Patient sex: F
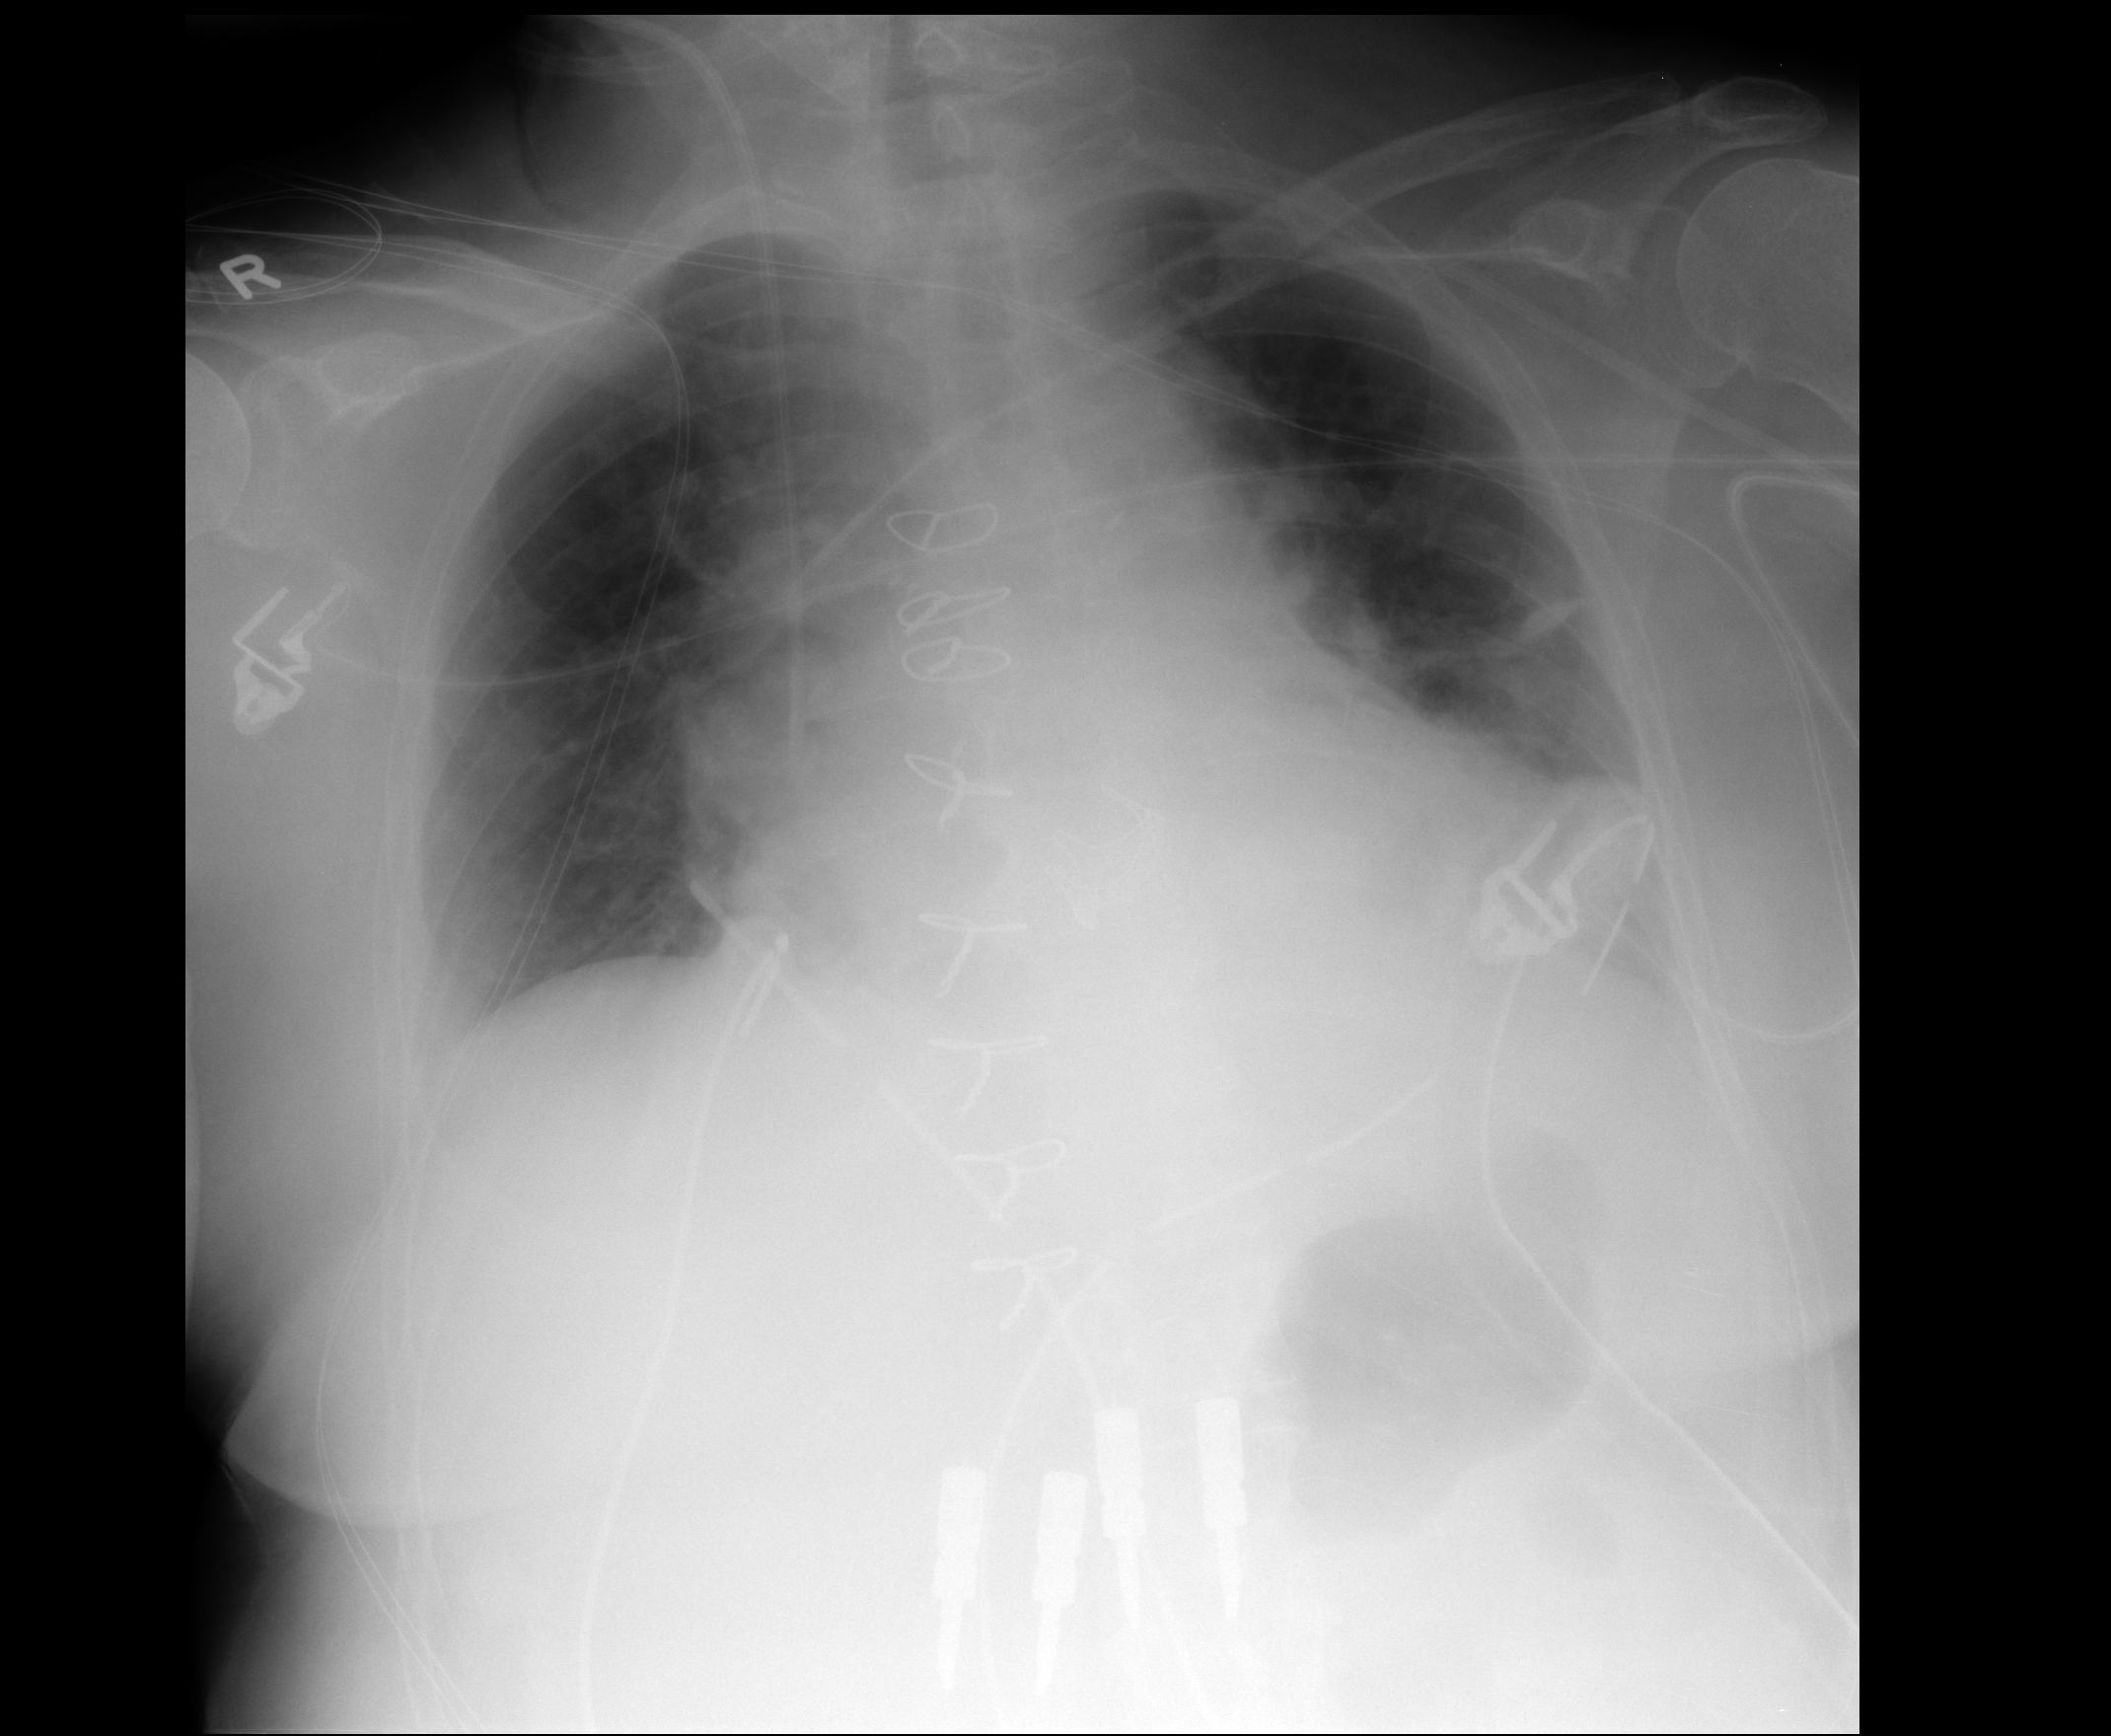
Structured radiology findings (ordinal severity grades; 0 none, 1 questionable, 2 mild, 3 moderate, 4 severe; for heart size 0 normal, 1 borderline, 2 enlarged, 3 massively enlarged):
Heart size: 2
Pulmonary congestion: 2
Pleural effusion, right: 0
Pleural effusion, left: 1
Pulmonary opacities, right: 0
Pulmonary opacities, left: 0
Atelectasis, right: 1
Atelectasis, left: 2